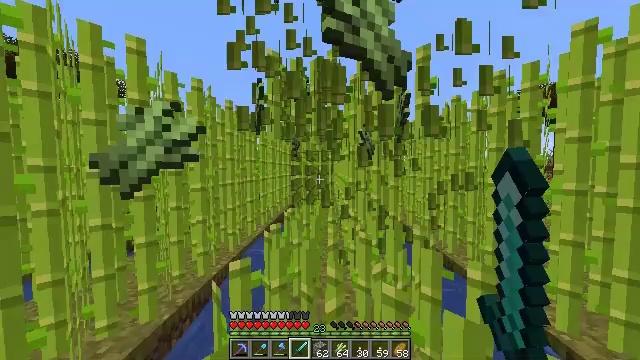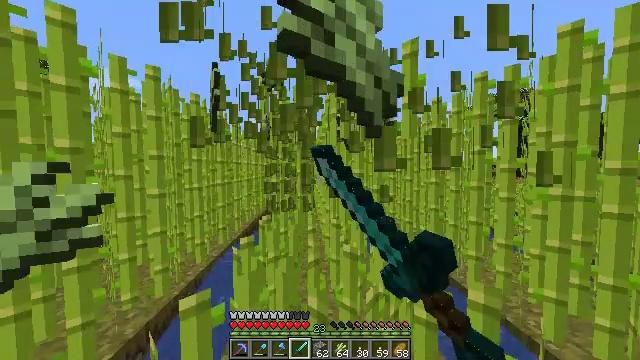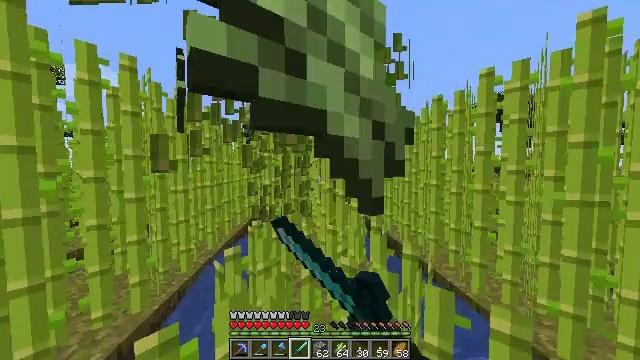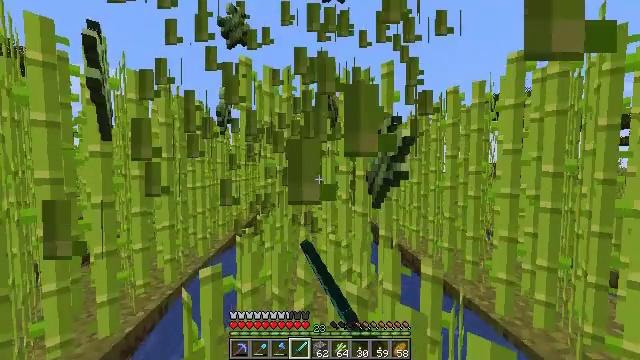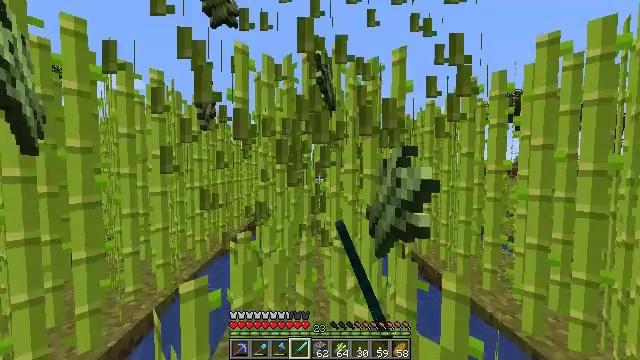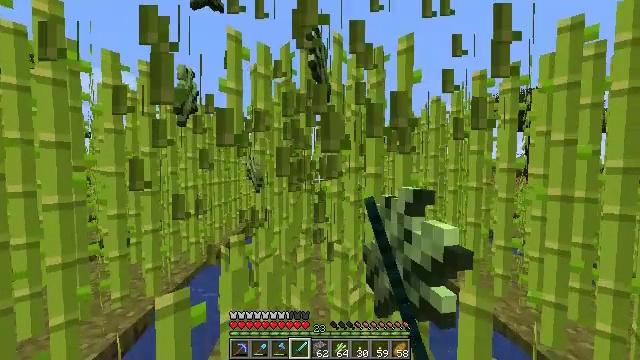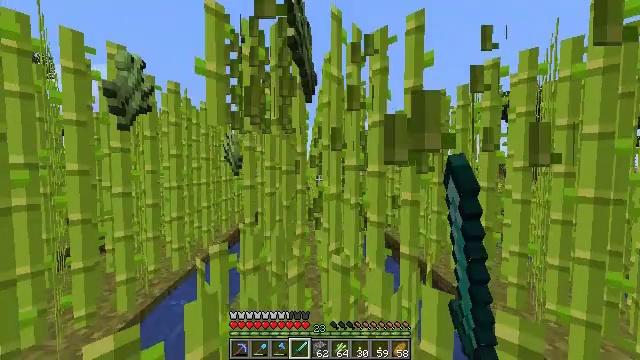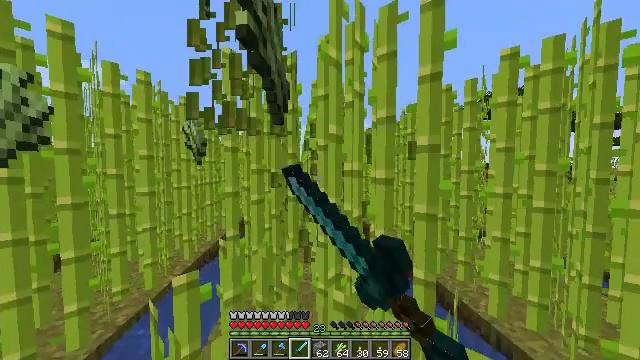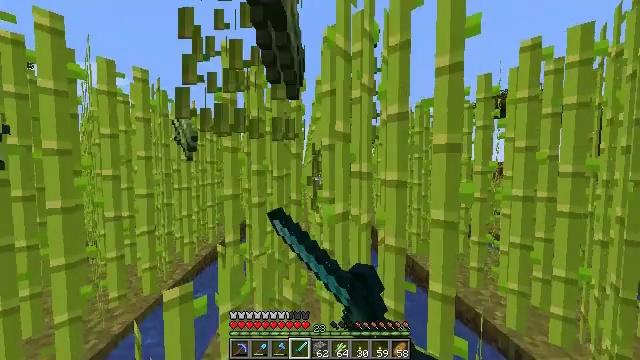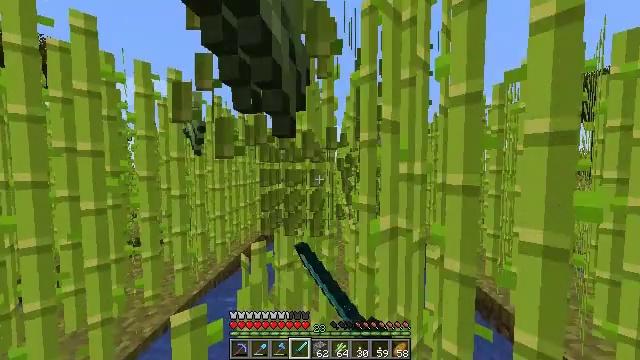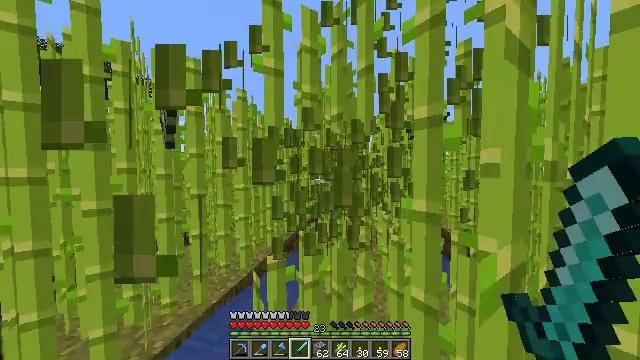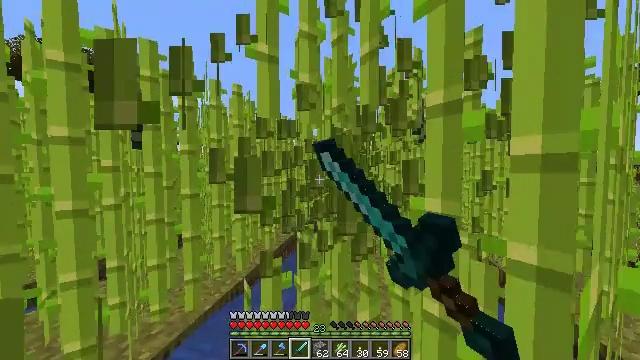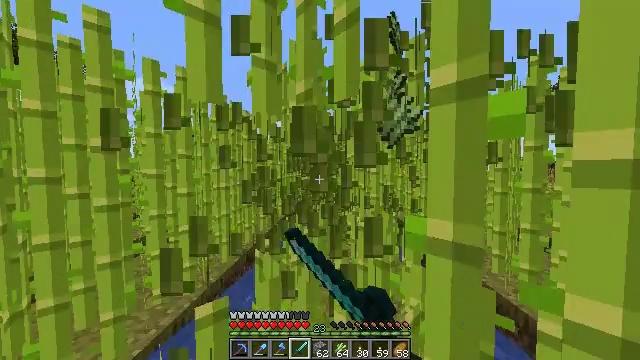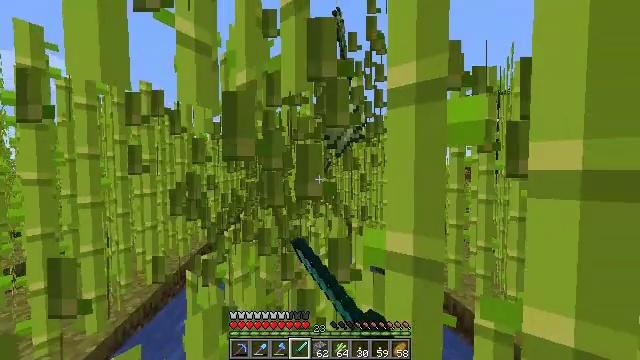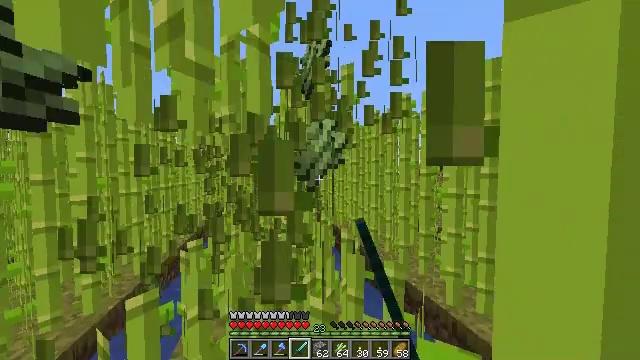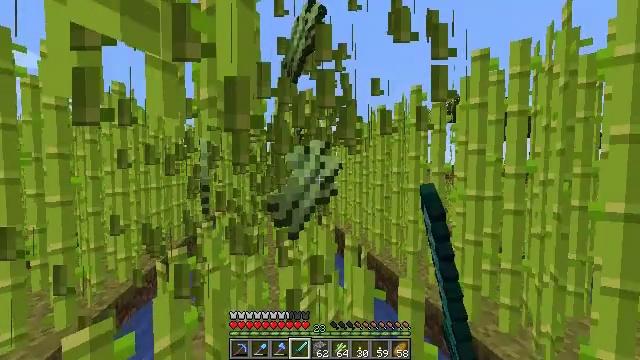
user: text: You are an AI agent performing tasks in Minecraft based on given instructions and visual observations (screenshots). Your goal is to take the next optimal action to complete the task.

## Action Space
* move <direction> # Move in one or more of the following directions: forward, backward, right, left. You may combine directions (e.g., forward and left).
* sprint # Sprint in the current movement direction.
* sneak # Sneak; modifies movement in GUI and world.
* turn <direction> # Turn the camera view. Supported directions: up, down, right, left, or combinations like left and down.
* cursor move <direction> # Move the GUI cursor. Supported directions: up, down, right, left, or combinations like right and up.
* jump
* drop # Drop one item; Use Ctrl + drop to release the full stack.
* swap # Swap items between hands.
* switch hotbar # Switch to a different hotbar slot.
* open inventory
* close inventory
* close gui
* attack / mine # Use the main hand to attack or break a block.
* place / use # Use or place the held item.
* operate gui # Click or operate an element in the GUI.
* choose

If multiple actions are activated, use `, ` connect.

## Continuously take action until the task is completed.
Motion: motion action
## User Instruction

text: Mine the sugar cane near rivers.
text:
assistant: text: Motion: move forward, sprint, turn right, attack / mine
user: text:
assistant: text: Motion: move forward, sprint, turn right, attack / mine
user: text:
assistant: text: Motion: move forward, sprint, attack / mine
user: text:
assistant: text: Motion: move forward, sprint, turn left, attack / mine
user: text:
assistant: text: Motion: move forward, sprint, attack / mine
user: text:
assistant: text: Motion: move forward, sprint, turn right, attack / mine
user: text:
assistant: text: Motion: move forward, sprint, turn right, attack / mine
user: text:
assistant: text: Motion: move forward, sprint, attack / mine
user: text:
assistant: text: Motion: move forward, sprint, turn left, attack / mine
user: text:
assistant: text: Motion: move forward, sprint, turn left, attack / mine
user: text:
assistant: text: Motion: move forward, sprint, attack / mine
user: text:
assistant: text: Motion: move forward, sprint, turn right, attack / mine
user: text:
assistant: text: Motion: move forward, sprint, turn right, attack / mine
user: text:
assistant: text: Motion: move forward, sprint, turn right, attack / mine
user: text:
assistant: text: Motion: move forward, sprint, attack / mine
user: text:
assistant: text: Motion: move forward, sprint, turn left, attack / mine
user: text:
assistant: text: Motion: move forward, sprint, turn left, attack / mine
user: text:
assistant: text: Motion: move forward, sprint, turn left, attack / mine
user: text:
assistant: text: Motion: move forward, sprint, attack / mine
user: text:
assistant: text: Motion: move forward, sprint, turn right, attack / mine
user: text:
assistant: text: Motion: move forward, sprint, turn right, attack / mine
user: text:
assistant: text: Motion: move forward, sprint, turn right, attack / mine
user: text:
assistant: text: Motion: move forward, sprint, turn left, attack / mine
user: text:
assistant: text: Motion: move forward, sprint, turn left, attack / mine
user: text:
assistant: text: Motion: move forward, sprint, turn left, attack / mine
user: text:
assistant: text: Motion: move forward, sprint, turn right, attack / mine
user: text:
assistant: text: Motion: move forward, sprint, turn right, attack / mine
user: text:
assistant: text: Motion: move forward, sprint, turn right, attack / mine
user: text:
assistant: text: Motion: move forward, sprint, attack / mine
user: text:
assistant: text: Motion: move forward, sprint, turn left, attack / mine